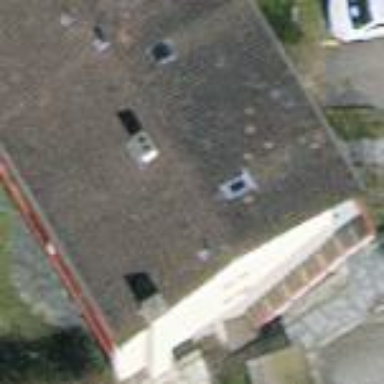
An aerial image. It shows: Building with tile roof.